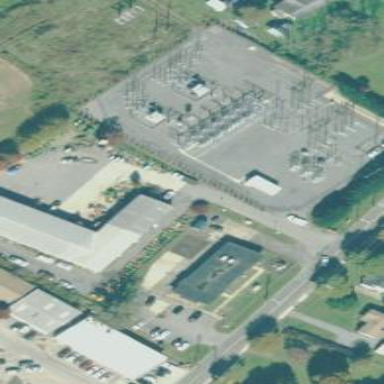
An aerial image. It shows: There is distribution substation enclosed by fence.